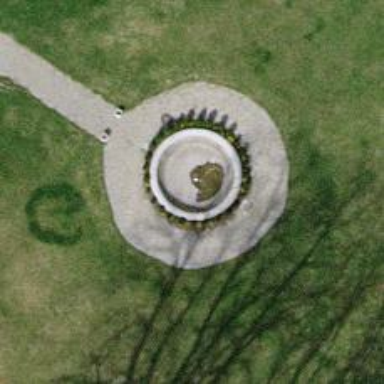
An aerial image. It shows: Beautiful fountain.